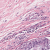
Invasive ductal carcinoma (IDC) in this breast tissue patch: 0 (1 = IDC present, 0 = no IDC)